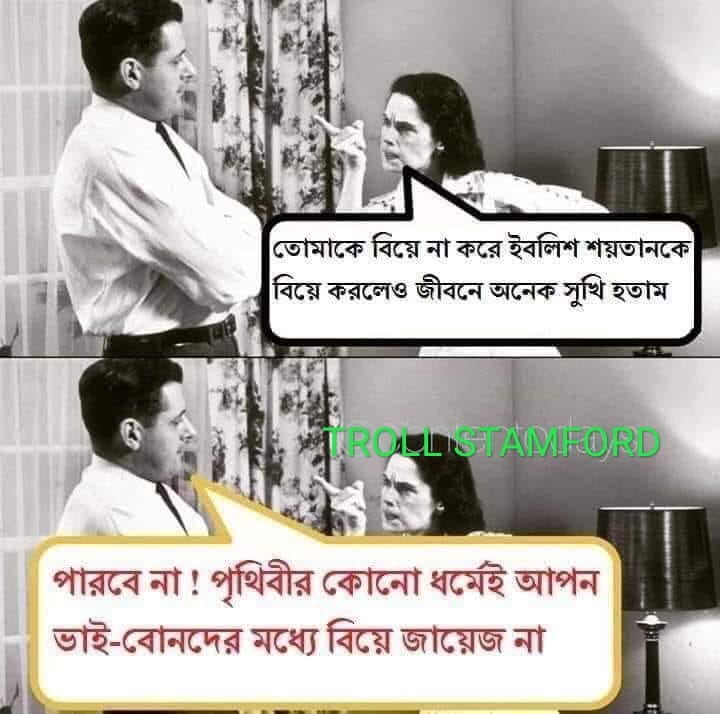
Caption: তোমাকে বিয়ে না করে ইবলিশ শয়তানকে বিয়ে করলেও জীবনে অনেক সুখি হতাম     পারবে না !    পৃথিবীর কোনো ধর্মেই আপন ভাই-বোনদের মধ্যে বিয়ে জায়েজ না
Label: non-hate